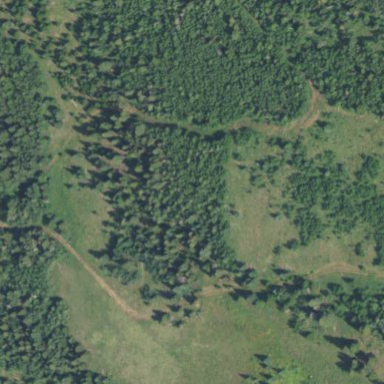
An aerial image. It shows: Coniferous woodland area.